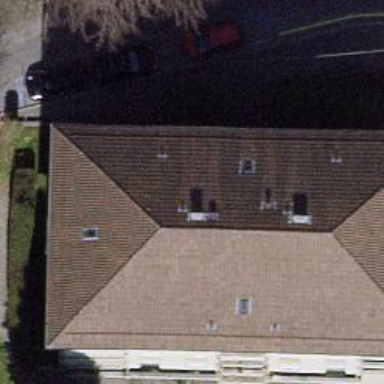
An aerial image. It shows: Hipped roof on apartment building.